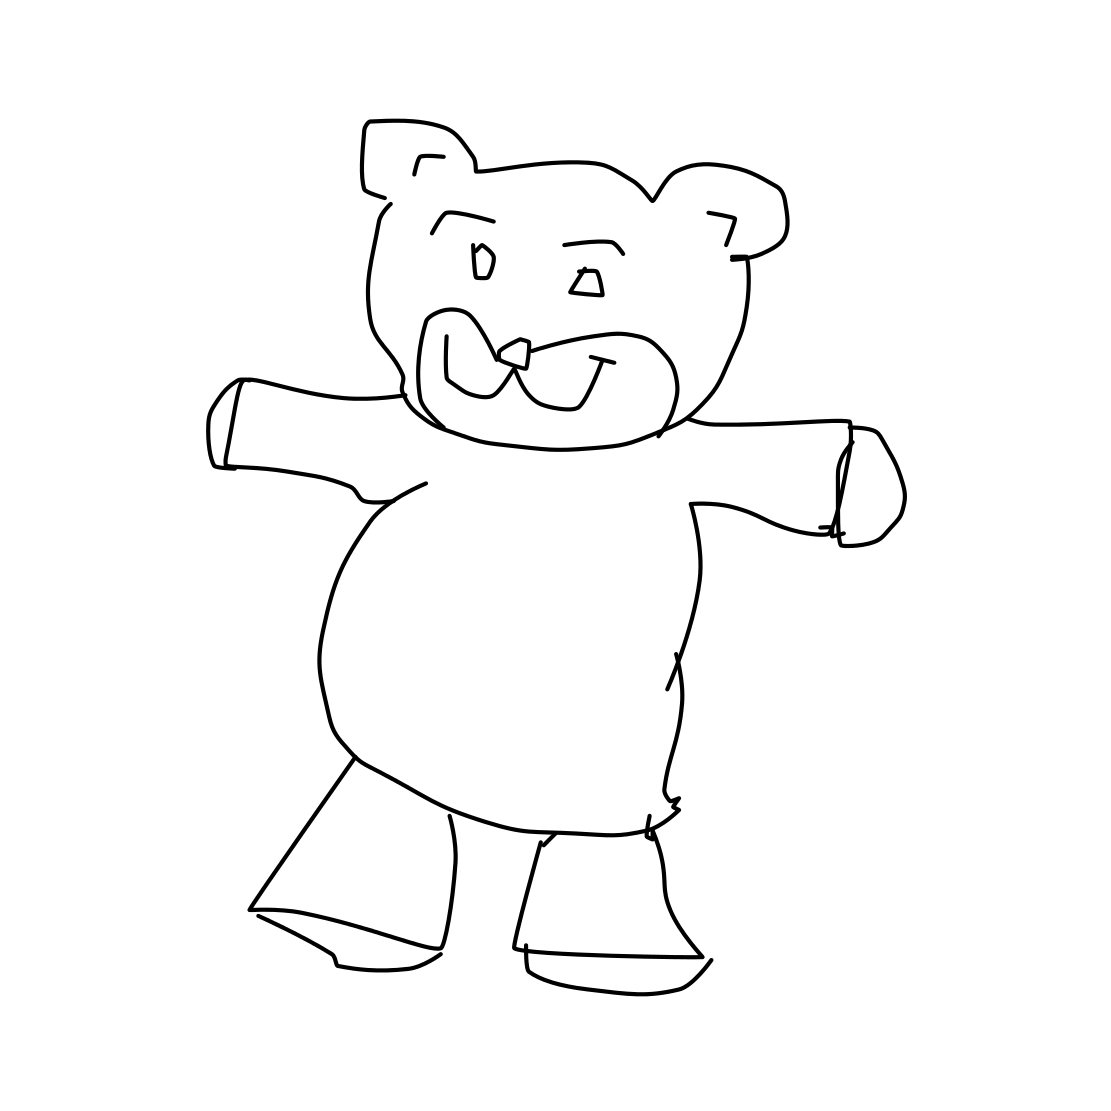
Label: teddy-bear